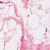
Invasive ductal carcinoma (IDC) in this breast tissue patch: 0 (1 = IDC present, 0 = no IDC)